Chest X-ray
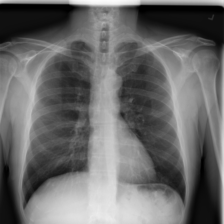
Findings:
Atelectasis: negative
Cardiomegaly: negative
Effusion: negative
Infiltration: negative
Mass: negative
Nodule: negative
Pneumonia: negative
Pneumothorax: negative
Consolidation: negative
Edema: negative
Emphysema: negative
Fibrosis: negative
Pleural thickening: negative
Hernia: negative